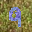
Label: 9